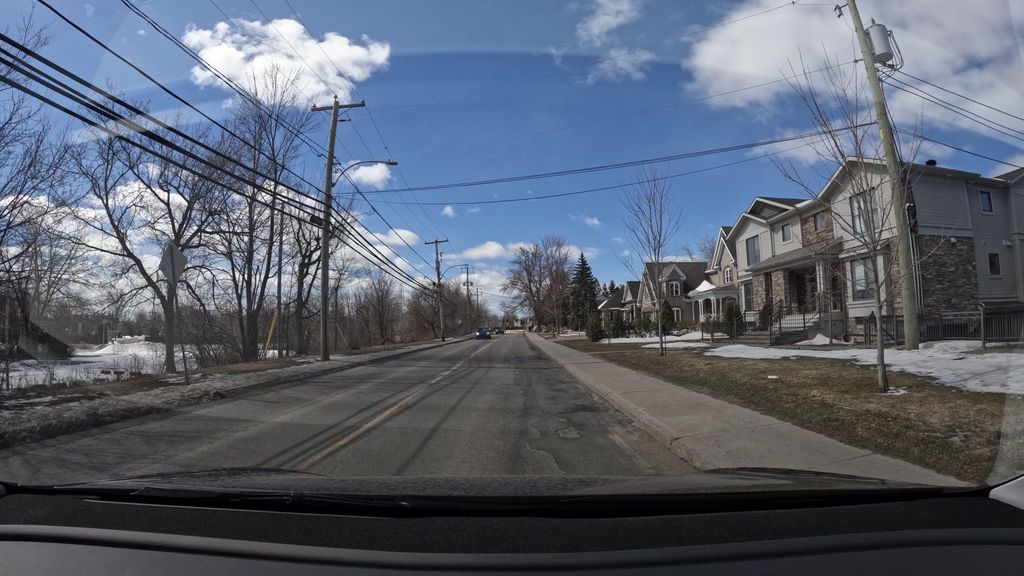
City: montreal